Interaction volume radius: 5 \u00c5
Interaction volume height: 10 \u00c5
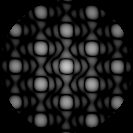
Disorder parameter: 0.007628